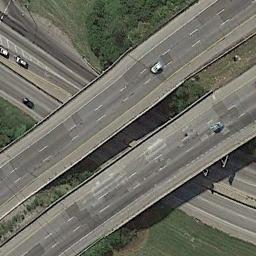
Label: overpass